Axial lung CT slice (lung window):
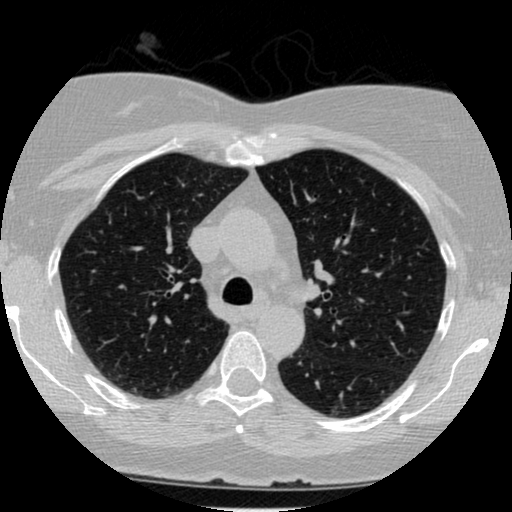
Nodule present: no